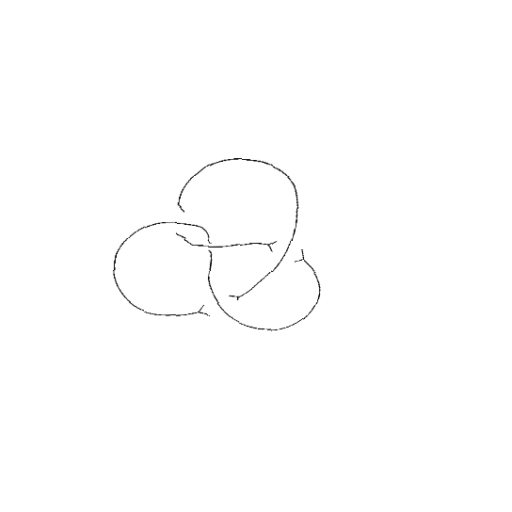
Crossing number: 4